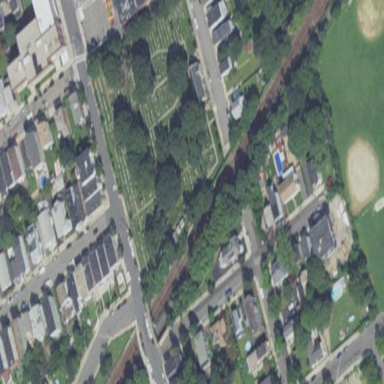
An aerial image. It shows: Cemetery with historic significance.